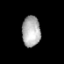
Tissue: prostate
Cell type: Endothelial cells
Senescence score: 0.7115
Nuclear area (px): 555
Mean DAPI intensity: 172.791